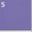
Piece: xx